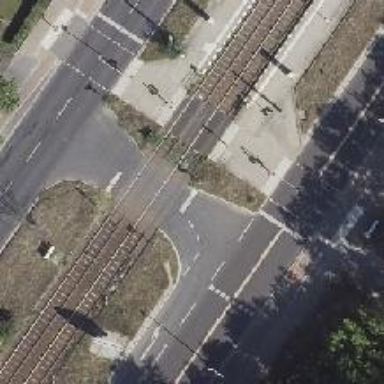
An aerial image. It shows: Footway crossing with traffic signals and island.